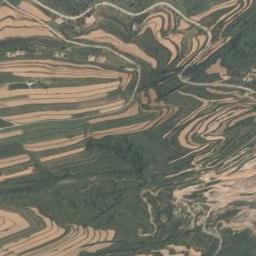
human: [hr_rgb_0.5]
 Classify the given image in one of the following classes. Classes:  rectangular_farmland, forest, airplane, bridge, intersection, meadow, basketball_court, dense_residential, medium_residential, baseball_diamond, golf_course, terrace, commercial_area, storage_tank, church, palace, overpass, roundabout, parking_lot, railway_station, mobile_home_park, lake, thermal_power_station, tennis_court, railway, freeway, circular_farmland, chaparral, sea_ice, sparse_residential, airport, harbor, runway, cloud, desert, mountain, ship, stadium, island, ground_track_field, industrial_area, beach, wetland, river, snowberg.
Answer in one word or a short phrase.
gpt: terrace